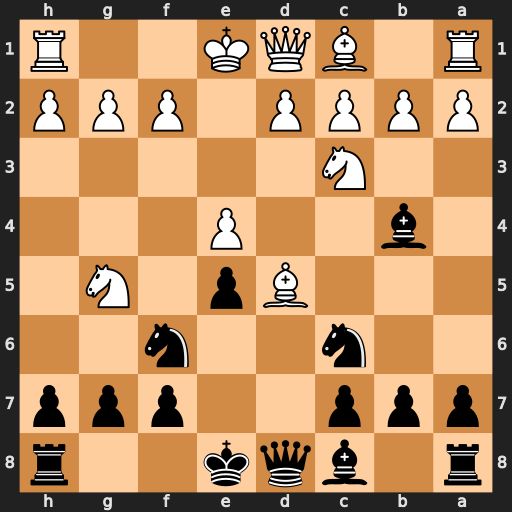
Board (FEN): r1bqk2r/ppp2ppp/2n2n2/3Bp1N1/1b2P3/2N5/PPPP1PPP/R1BQK2R
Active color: b
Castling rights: KQkq
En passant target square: -
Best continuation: Nxd5